Interaction volume radius: 5 \u00c5
Interaction volume height: 20 \u00c5
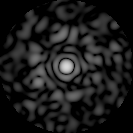
Disorder parameter: 0.8091